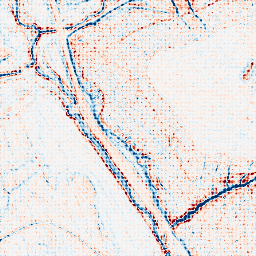
Category: edge_preserving
Decomposition family: anisotropic_diffusion
Decomposition parameters: iterations: 20
kappa: 50
gamma: 0.05
Upsampling method: sinc_blackman
Upsampling parameters: scale: 8
kernel_size: 8
Upsampling scale: 8